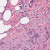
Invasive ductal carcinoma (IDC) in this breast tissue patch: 1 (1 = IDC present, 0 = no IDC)